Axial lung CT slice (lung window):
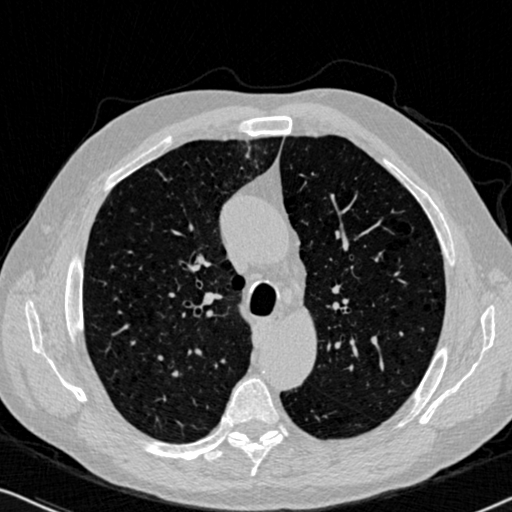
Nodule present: no